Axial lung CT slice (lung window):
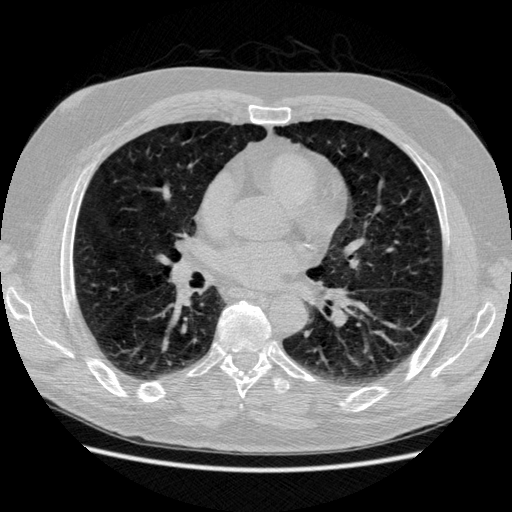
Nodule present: no